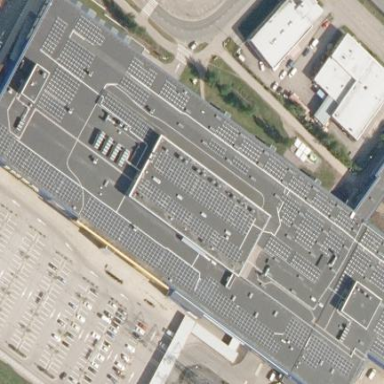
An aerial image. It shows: Retail building that houses furniture shop.